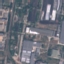
Land use / land cover: Industrial